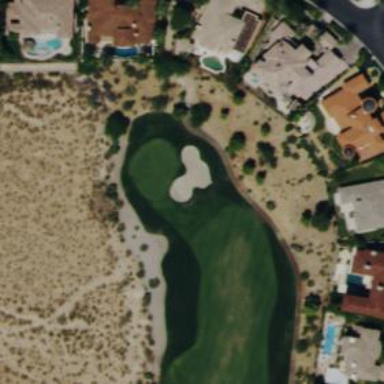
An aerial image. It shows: Area with grass used as rough in golf course.